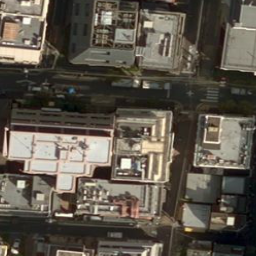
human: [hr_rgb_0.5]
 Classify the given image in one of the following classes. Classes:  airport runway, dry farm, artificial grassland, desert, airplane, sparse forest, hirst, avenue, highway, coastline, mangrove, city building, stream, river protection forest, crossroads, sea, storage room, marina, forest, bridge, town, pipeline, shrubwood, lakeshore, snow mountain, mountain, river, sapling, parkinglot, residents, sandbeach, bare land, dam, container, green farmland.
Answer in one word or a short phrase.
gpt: city building